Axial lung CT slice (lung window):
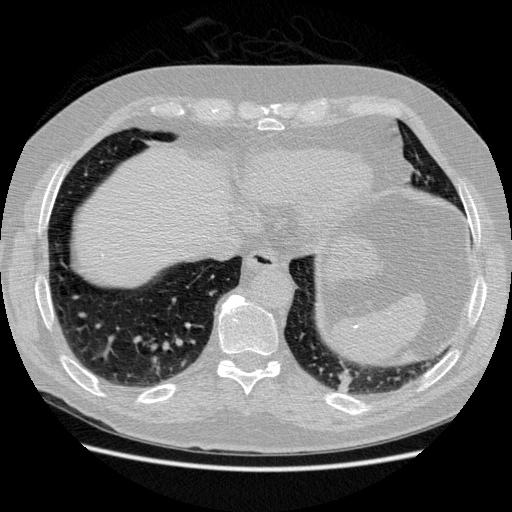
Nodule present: no